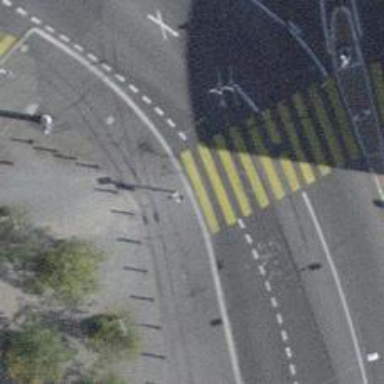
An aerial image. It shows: Kerb barrier.